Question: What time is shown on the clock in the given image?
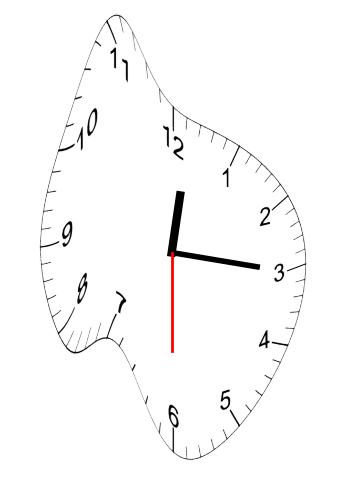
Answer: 12:15:30